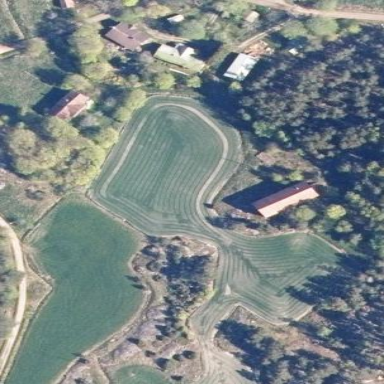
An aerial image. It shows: Farmyard area.